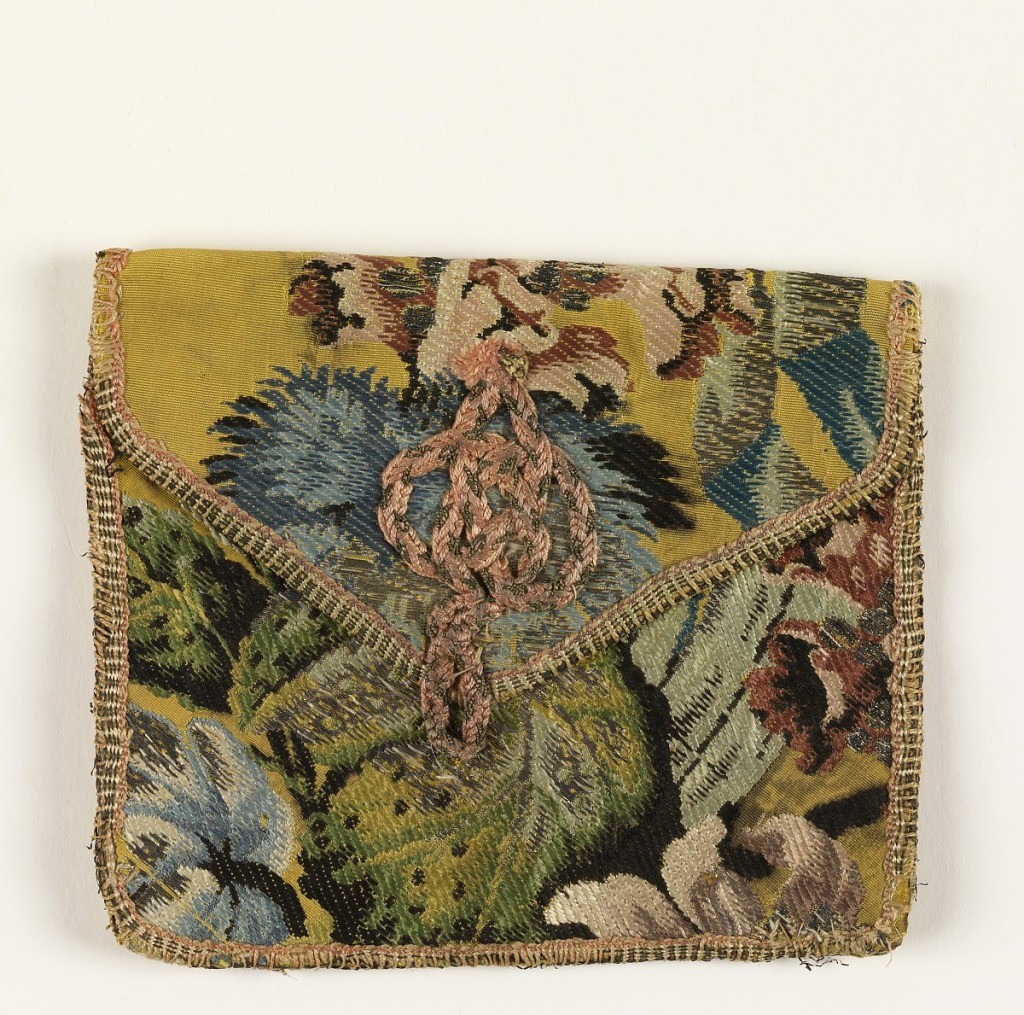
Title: Letter case
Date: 18th century
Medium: silk, metallic thread Technique: plain weave with supplementary weft
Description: Purse with large floral pattern on a yellow ground. Edges bound with braid and lining is white silk.